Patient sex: M
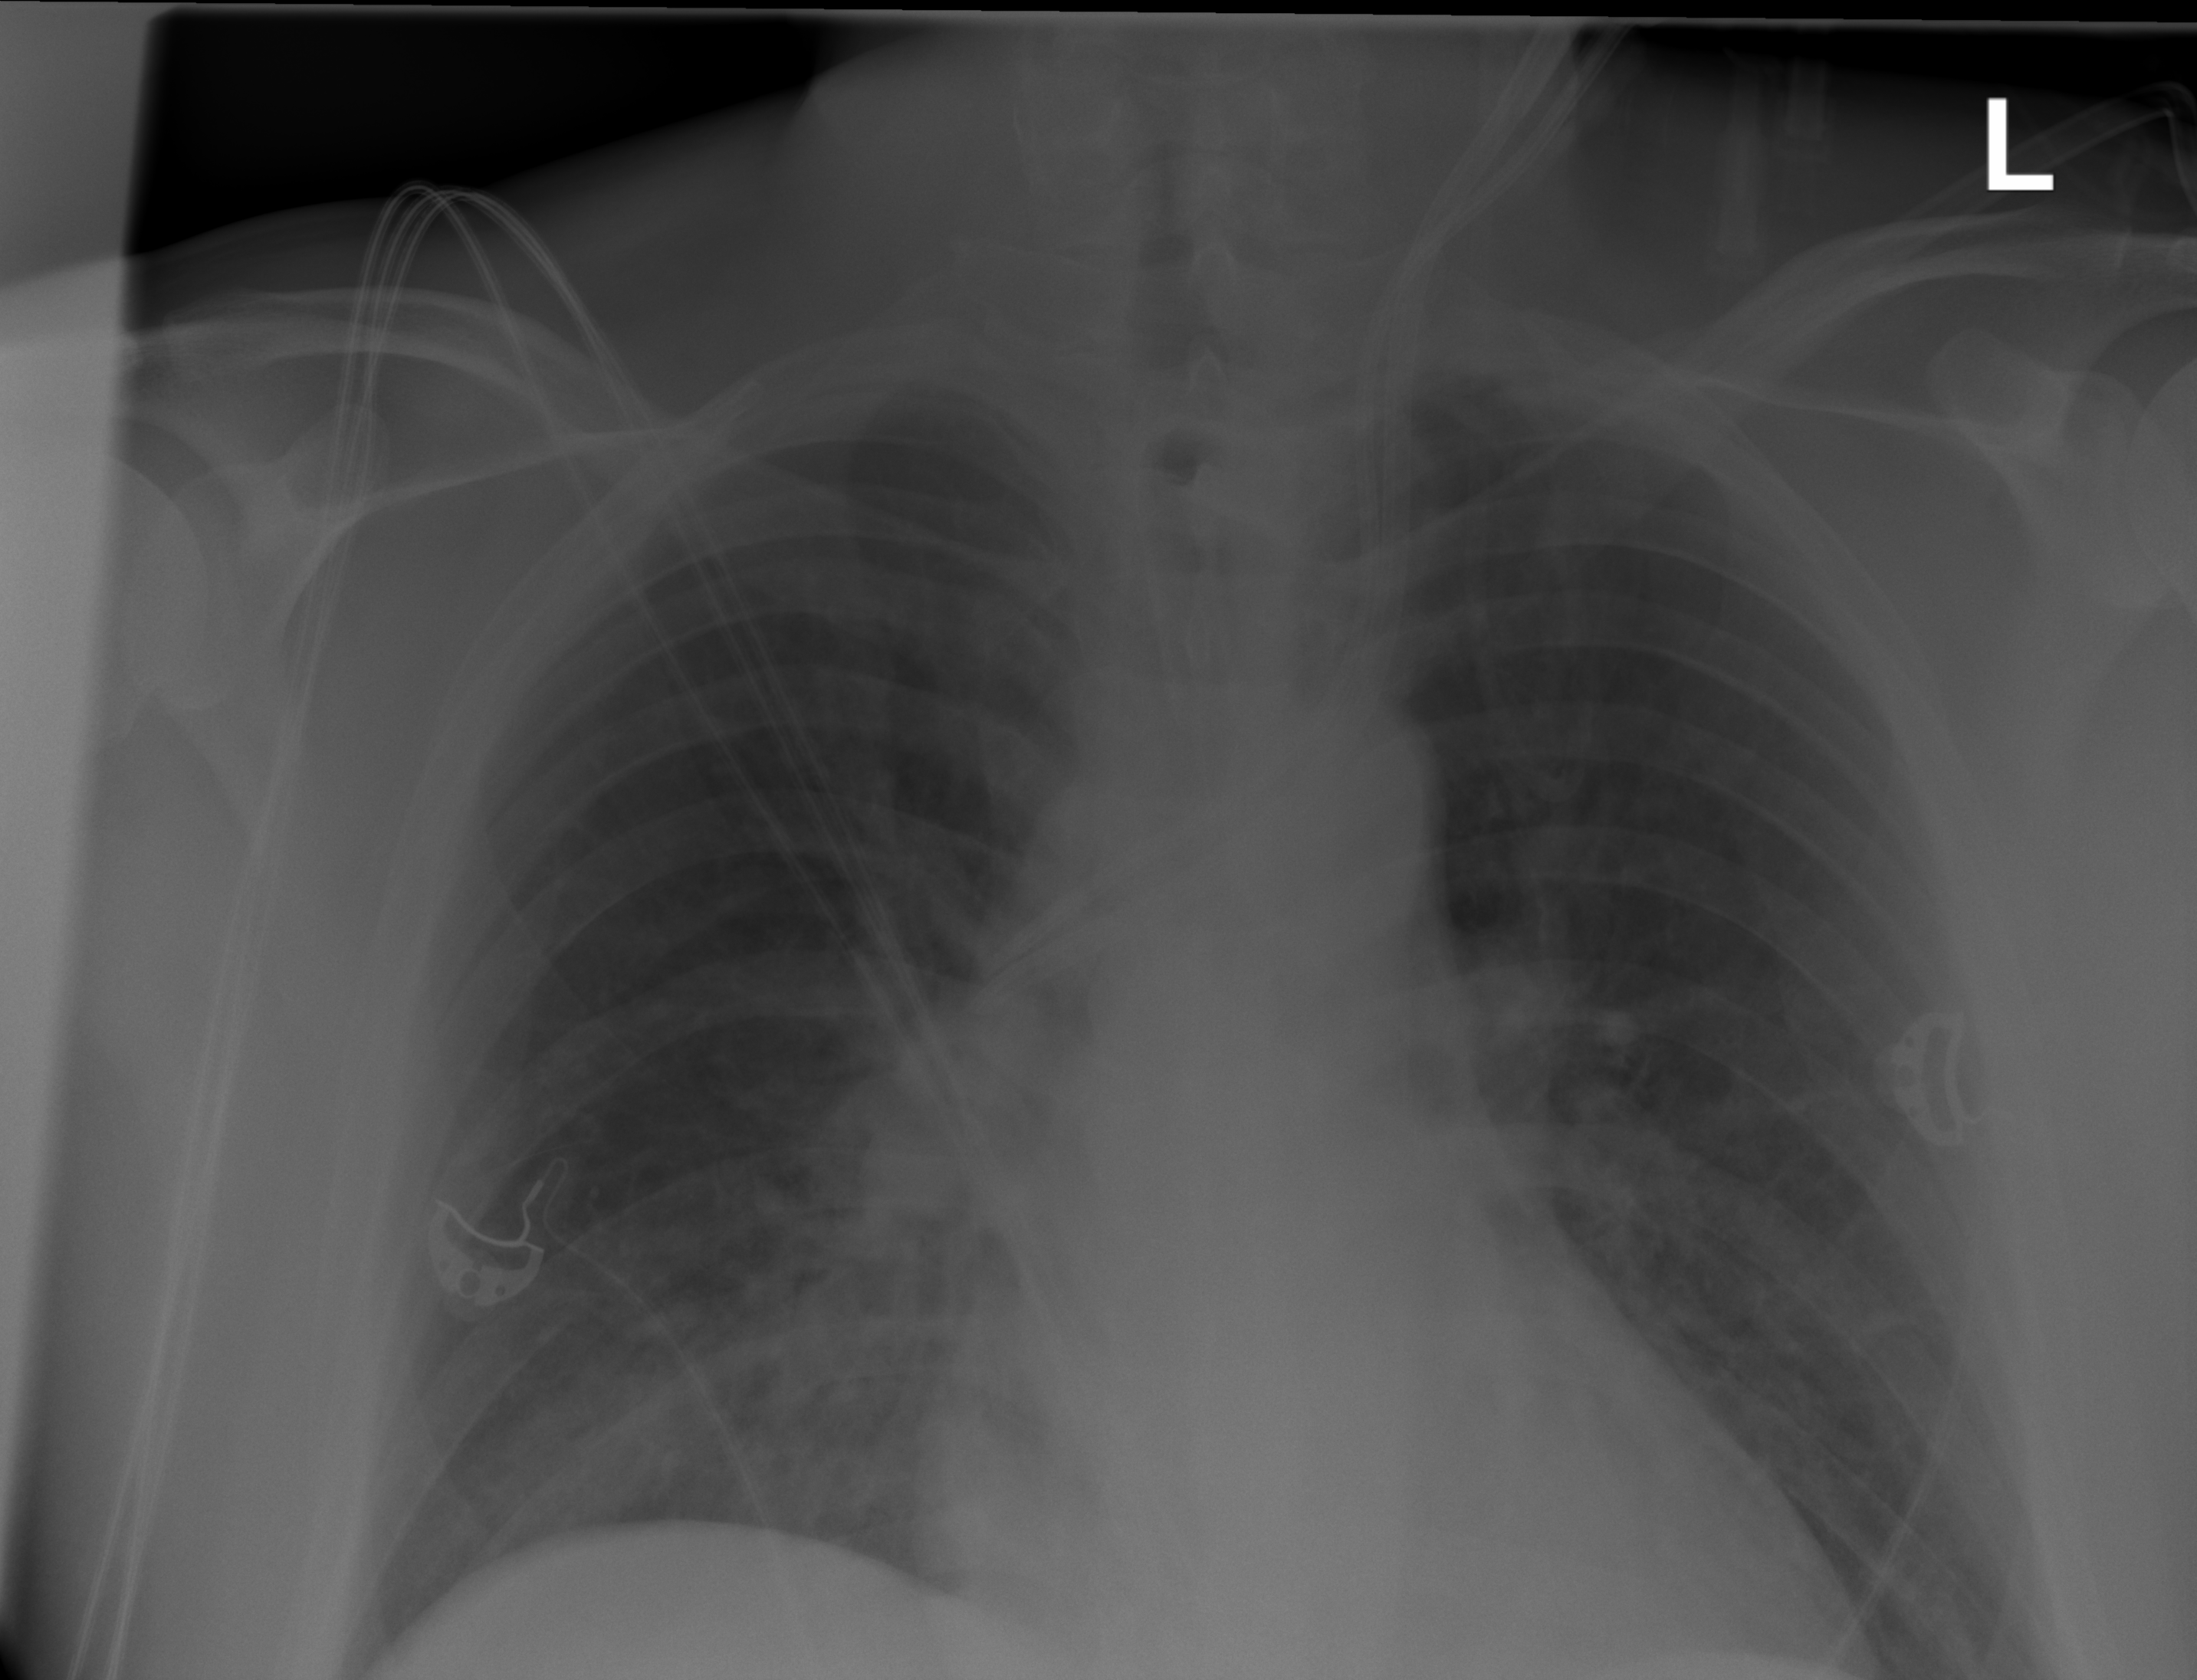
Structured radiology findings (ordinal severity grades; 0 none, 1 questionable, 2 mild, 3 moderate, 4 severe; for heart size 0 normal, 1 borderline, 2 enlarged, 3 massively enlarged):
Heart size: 1
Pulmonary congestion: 0
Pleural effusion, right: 0
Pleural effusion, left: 0
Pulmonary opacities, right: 2
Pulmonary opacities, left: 0
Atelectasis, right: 0
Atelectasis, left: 0